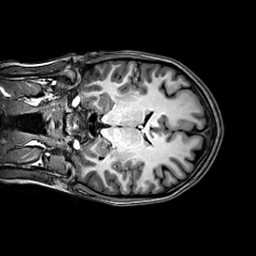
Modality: T1w
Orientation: coronal
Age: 22
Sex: female